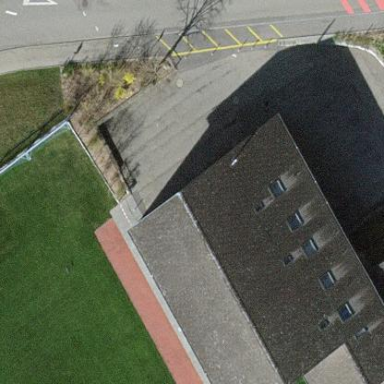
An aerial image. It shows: School building.